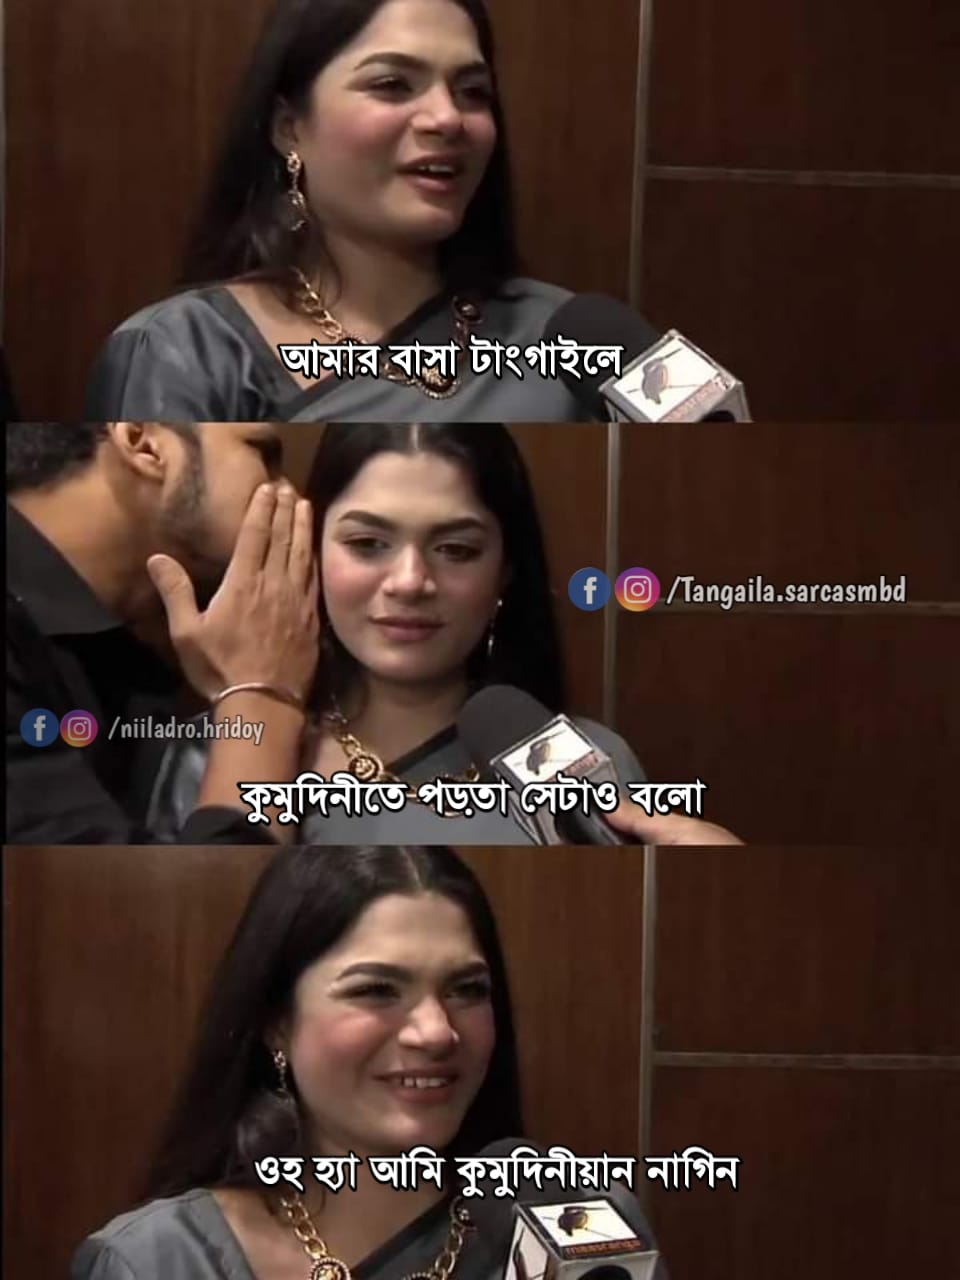
Caption: আমার বাসা টাংগাইলে     কুমুদিনীতে পড়তা সেটাও বলো    ওহ হ্যাঁ আমি কুমুদিনীয়ান নাগিন
Label: hate